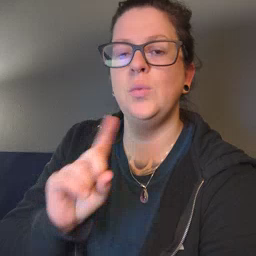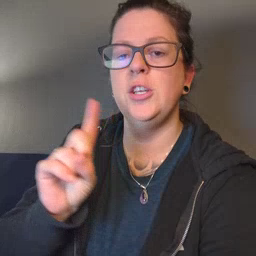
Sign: where